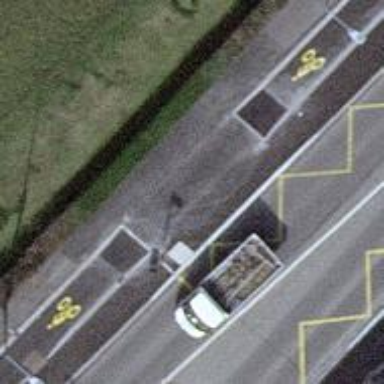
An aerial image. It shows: Asphalt platform for public transport.